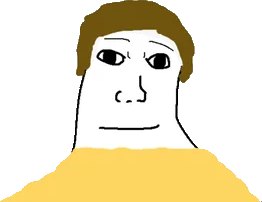
Label: 5_Shroomjak